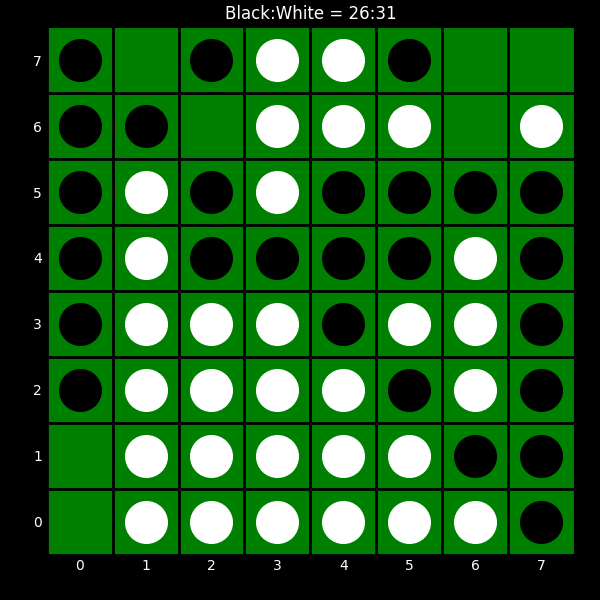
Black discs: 26
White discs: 31